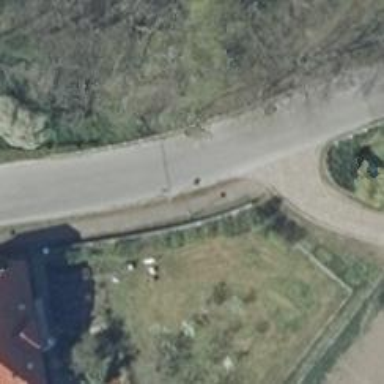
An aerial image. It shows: Secondary road with asphalt surface.